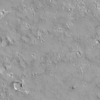
Label: not_dusty